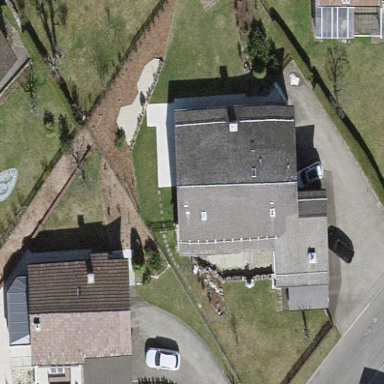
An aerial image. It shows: Detached building with gabled roof.